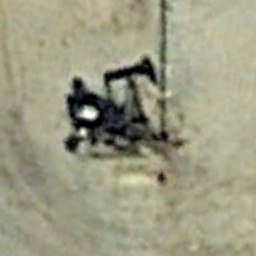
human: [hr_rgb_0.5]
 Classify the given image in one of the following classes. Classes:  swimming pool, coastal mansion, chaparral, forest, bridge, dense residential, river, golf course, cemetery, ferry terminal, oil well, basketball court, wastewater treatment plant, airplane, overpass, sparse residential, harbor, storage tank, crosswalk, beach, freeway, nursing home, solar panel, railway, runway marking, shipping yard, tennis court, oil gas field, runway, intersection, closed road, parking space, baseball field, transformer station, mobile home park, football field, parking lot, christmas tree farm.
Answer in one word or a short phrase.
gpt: oil well